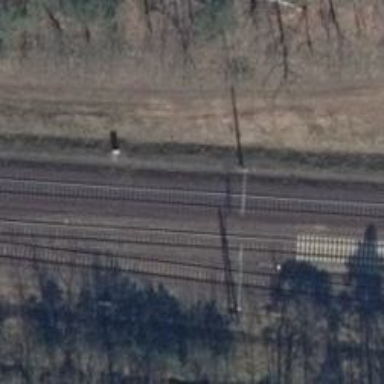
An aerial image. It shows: Railway milestone with catenary mast.